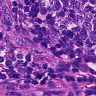
Metastatic tissue present: yes